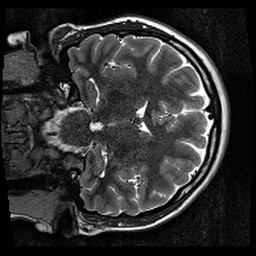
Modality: T2w
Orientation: coronal